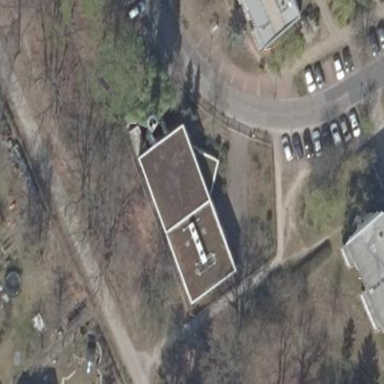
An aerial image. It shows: Industrial building with flat green roof.